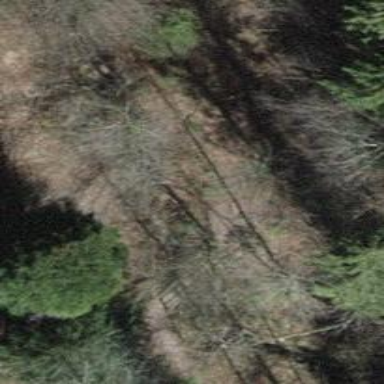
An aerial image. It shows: Path leading to bridge.